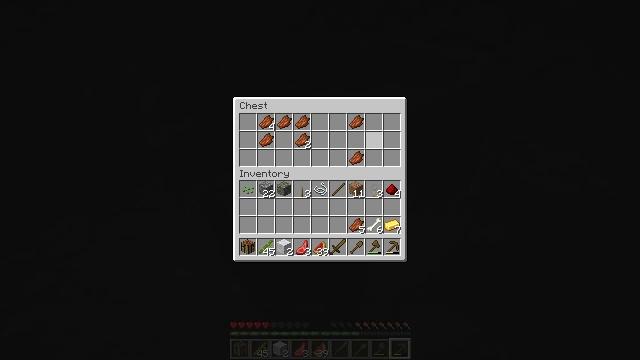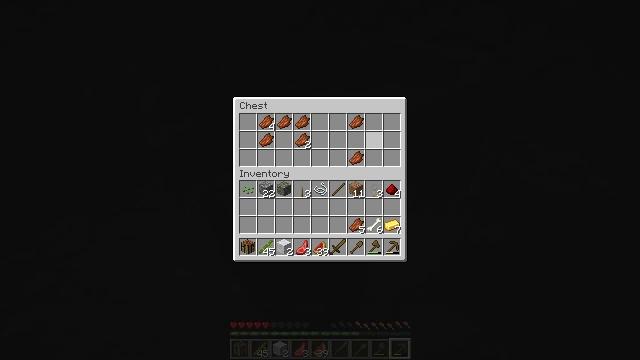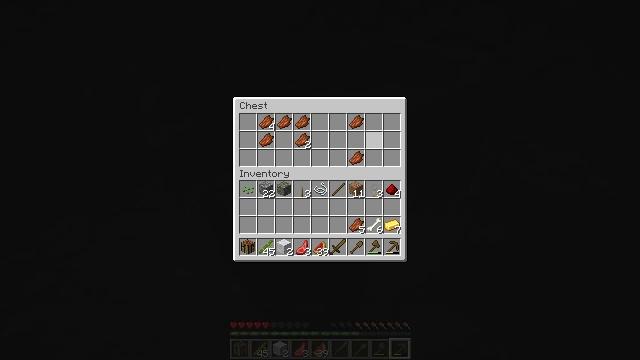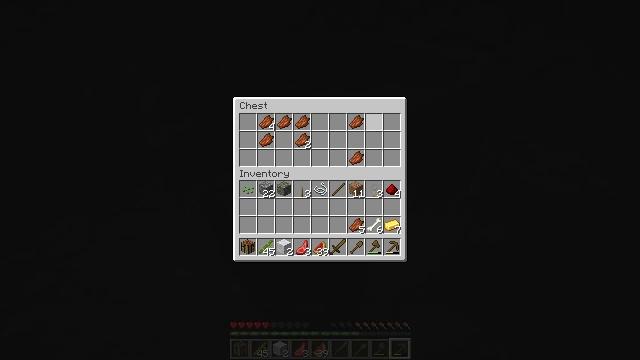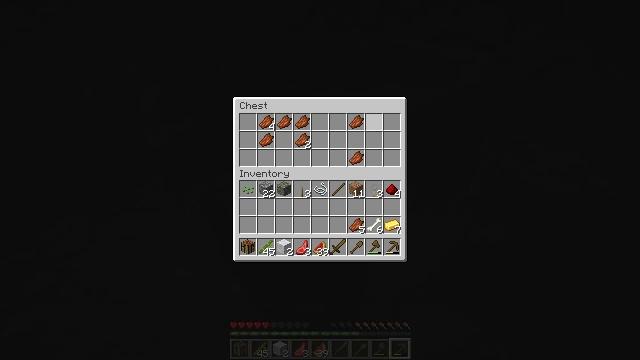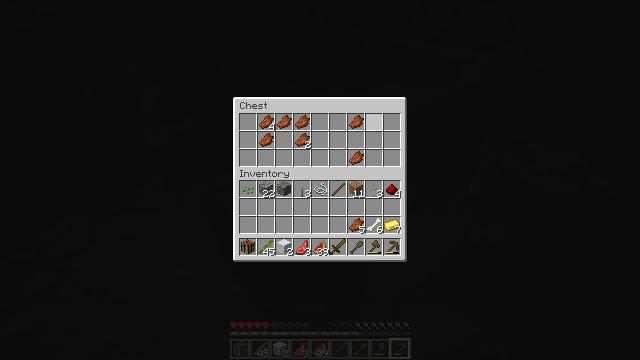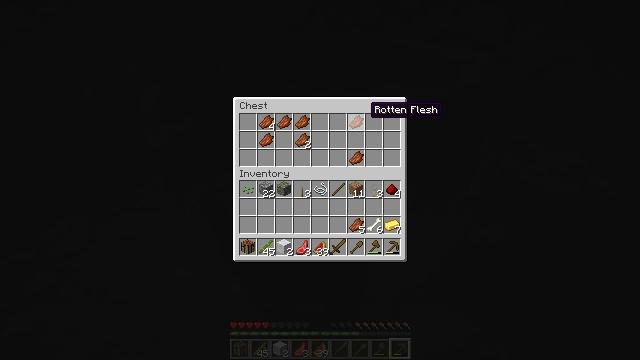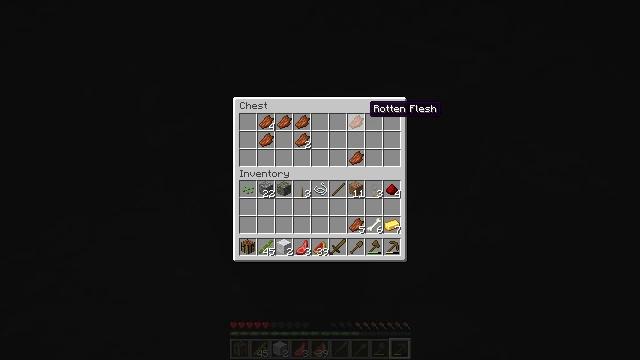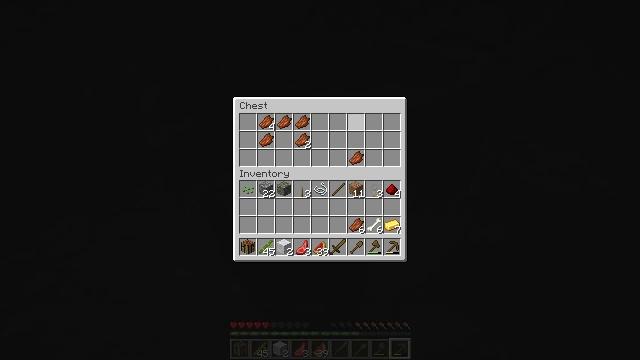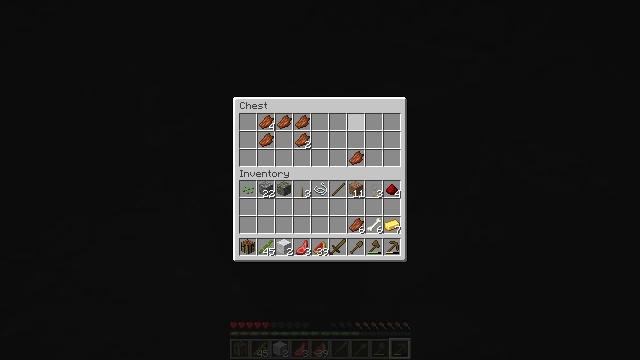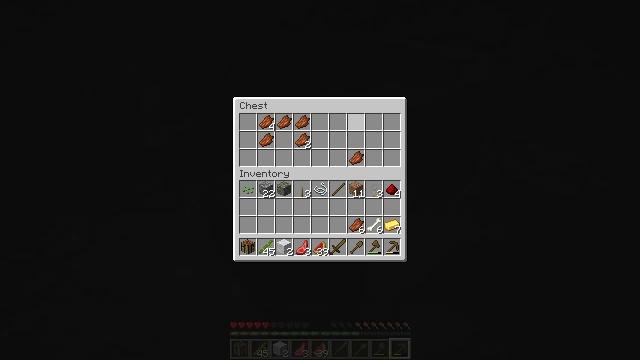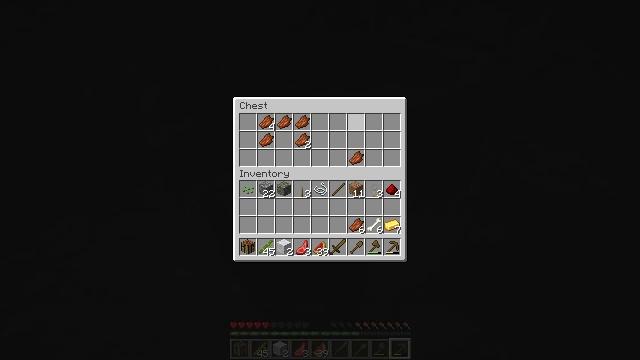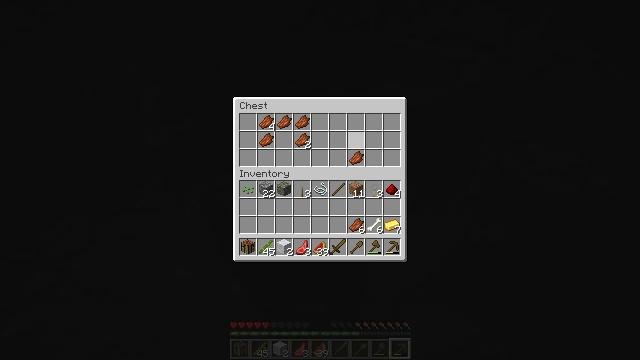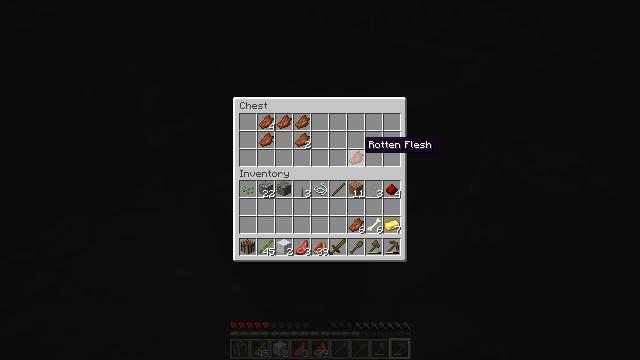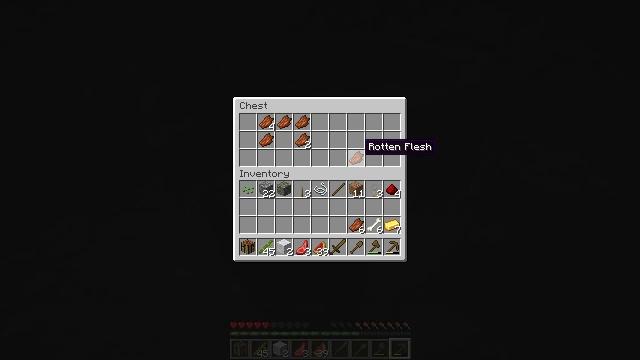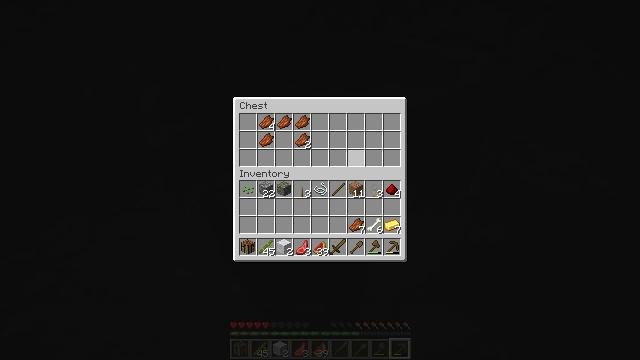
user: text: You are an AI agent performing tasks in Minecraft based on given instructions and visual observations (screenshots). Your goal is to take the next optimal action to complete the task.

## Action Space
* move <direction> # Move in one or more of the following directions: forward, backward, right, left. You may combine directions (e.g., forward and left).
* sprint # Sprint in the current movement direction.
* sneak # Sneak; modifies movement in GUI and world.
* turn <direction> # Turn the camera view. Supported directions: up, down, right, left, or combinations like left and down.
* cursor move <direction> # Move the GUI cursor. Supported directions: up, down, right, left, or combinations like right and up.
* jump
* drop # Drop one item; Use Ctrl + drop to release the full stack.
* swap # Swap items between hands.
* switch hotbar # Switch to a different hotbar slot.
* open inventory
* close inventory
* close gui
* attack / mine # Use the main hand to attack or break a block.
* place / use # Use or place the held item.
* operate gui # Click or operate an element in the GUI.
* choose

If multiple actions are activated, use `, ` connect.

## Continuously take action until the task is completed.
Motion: motion action
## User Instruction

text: Break the chest to retrieve items inside.
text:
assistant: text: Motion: sneak, operate gui
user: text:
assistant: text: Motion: sneak, operate gui
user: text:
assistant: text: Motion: sneak, cursor move left
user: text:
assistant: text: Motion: sneak, operate gui
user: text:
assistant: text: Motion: sneak, operate gui
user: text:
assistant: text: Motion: sneak, operate gui
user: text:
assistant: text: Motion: sneak
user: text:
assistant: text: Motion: sneak, operate gui
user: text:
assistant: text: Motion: sneak, operate gui
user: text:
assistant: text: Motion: sneak, operate gui
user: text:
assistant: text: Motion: sneak
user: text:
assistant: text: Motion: sneak, cursor move down
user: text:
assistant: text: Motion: sneak, cursor move down
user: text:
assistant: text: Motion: sneak
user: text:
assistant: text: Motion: sneak, operate gui
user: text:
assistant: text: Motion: sneak, operate gui
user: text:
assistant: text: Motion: sneak, operate gui
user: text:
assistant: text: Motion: sneak, cursor move left and up
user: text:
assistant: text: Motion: sneak, cursor move left and up
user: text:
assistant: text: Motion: sneak, cursor move left
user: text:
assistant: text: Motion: sneak
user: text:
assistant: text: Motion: sneak
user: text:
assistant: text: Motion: sneak
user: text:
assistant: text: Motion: cursor move right
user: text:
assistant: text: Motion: no_op
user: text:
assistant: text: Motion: no_op
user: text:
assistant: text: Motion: sneak
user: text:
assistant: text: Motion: sneak
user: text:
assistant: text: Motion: sneak, operate gui
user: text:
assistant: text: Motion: sneak, operate gui